Brain MRI, t2w sequence, axial 2D slice.
Patient: age 43, sex F, weight 78 kg, height 1.78 m
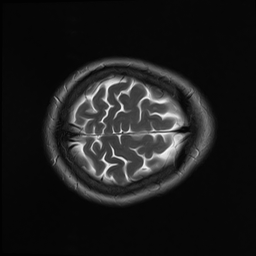